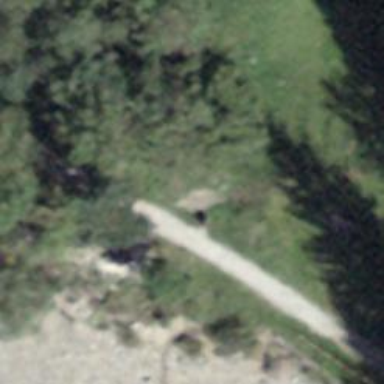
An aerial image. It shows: Bench.